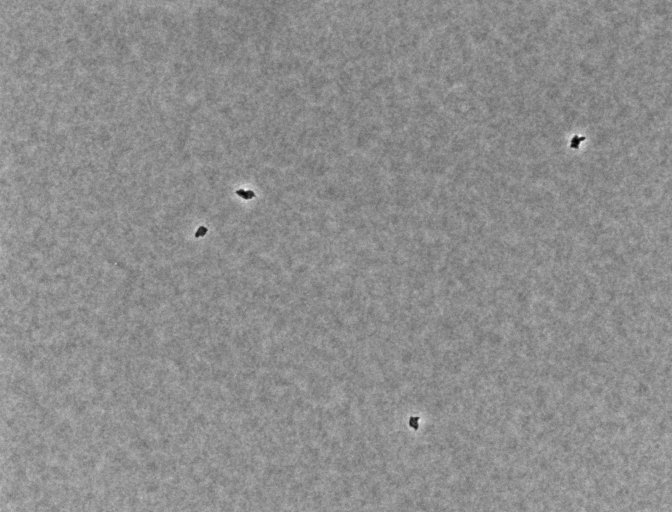
various_fewshot